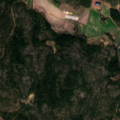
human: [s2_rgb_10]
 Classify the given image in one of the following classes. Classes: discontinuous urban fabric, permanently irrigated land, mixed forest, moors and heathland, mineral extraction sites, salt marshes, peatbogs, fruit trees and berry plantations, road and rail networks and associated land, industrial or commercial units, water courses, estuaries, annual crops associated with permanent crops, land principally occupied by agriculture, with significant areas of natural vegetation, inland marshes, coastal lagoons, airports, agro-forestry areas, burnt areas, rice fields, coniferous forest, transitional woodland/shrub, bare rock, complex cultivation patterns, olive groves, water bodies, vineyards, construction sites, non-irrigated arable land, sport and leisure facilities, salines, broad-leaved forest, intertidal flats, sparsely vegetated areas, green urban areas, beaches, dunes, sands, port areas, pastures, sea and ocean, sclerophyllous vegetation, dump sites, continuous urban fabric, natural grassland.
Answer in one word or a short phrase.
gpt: land principally occupied by agriculture, with significant areas of natural vegetation, coniferous forest, mixed forest, transitional woodland/shrub, sea and ocean